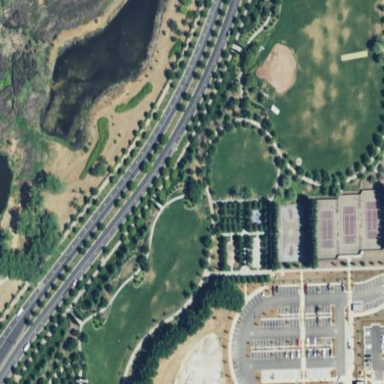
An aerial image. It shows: Park.